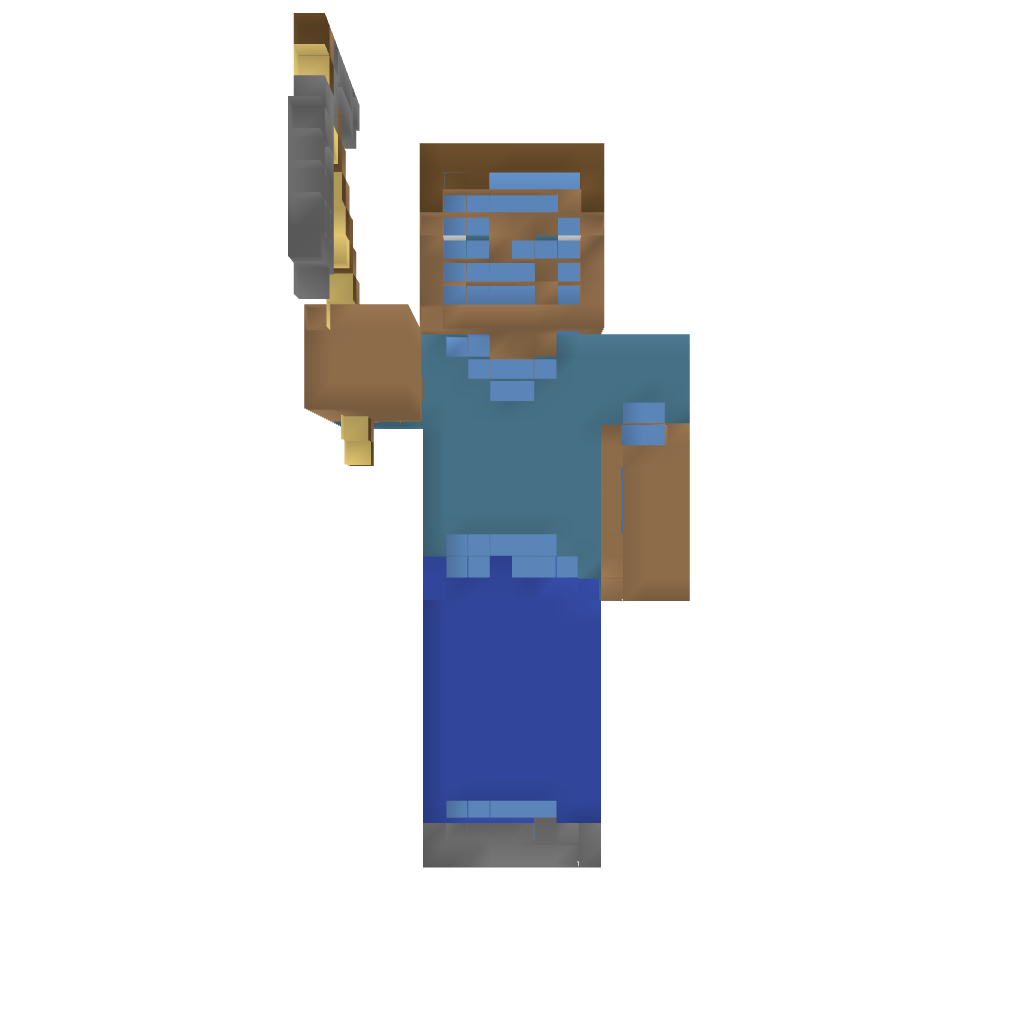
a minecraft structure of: Steve the miner statue high quality